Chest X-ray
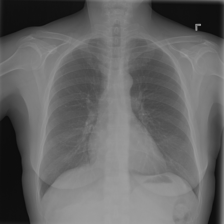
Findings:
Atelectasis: negative
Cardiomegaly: negative
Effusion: negative
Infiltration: negative
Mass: negative
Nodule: negative
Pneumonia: negative
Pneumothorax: negative
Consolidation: negative
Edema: negative
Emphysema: negative
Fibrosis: negative
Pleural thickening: negative
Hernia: negative